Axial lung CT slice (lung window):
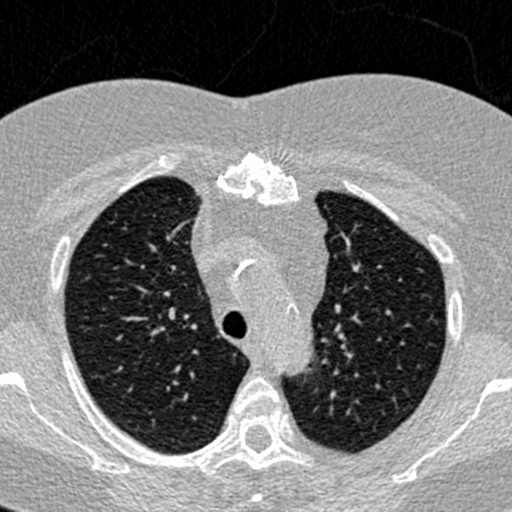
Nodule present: no